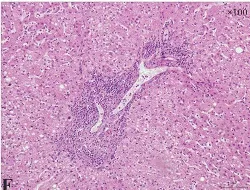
Histologic features in gallbladder adenocarcinoma and liver sections. A large number of lymphocytes infiltrated in the portal area of the liver. . H&E, x100).
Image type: pathology (h&e)